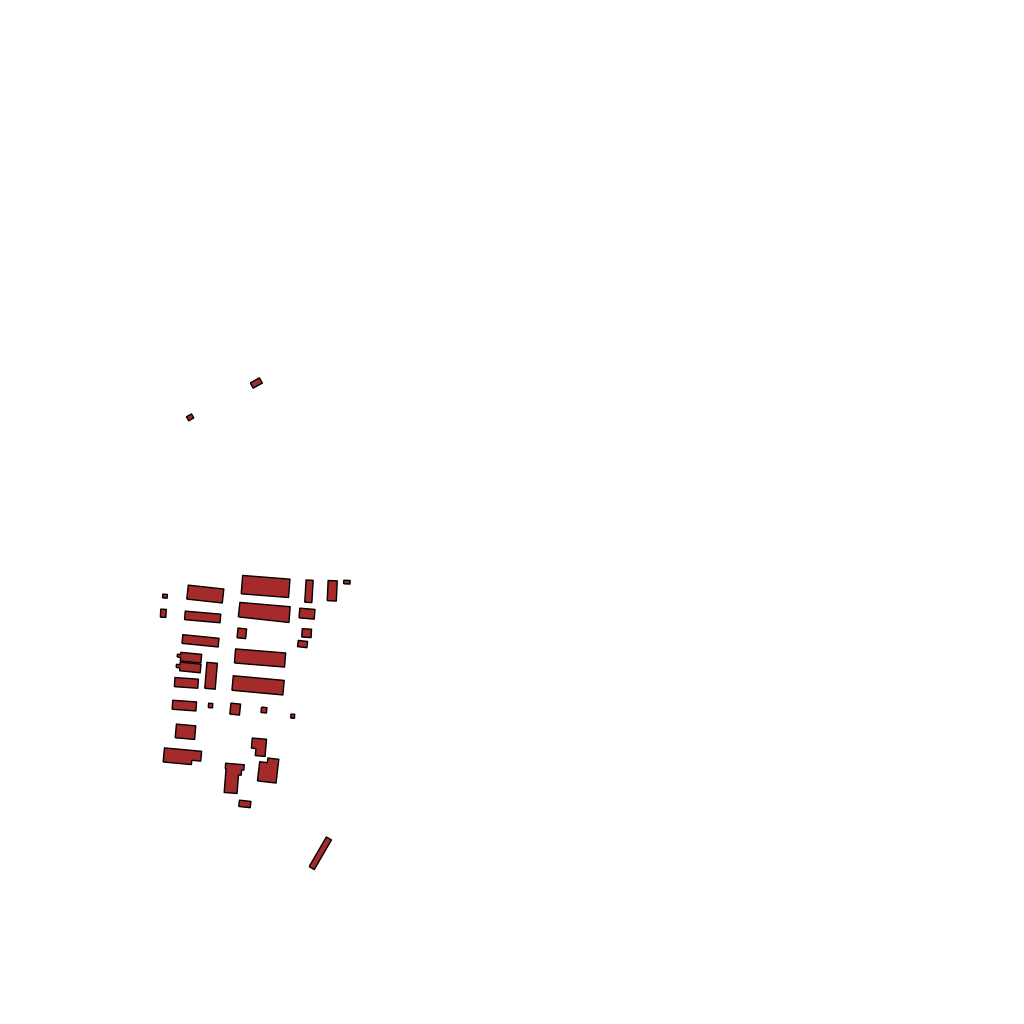
Tags: overhead vector_map, individual_rise, density_1, Facility, 1.0 km²